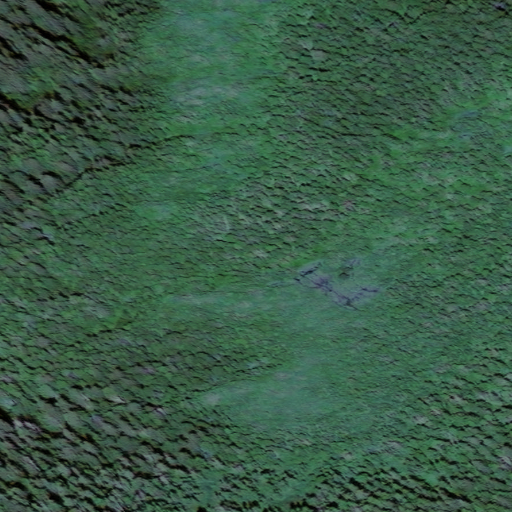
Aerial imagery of island in Alaska named Warren Island containing only unknown